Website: macys
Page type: billing-address
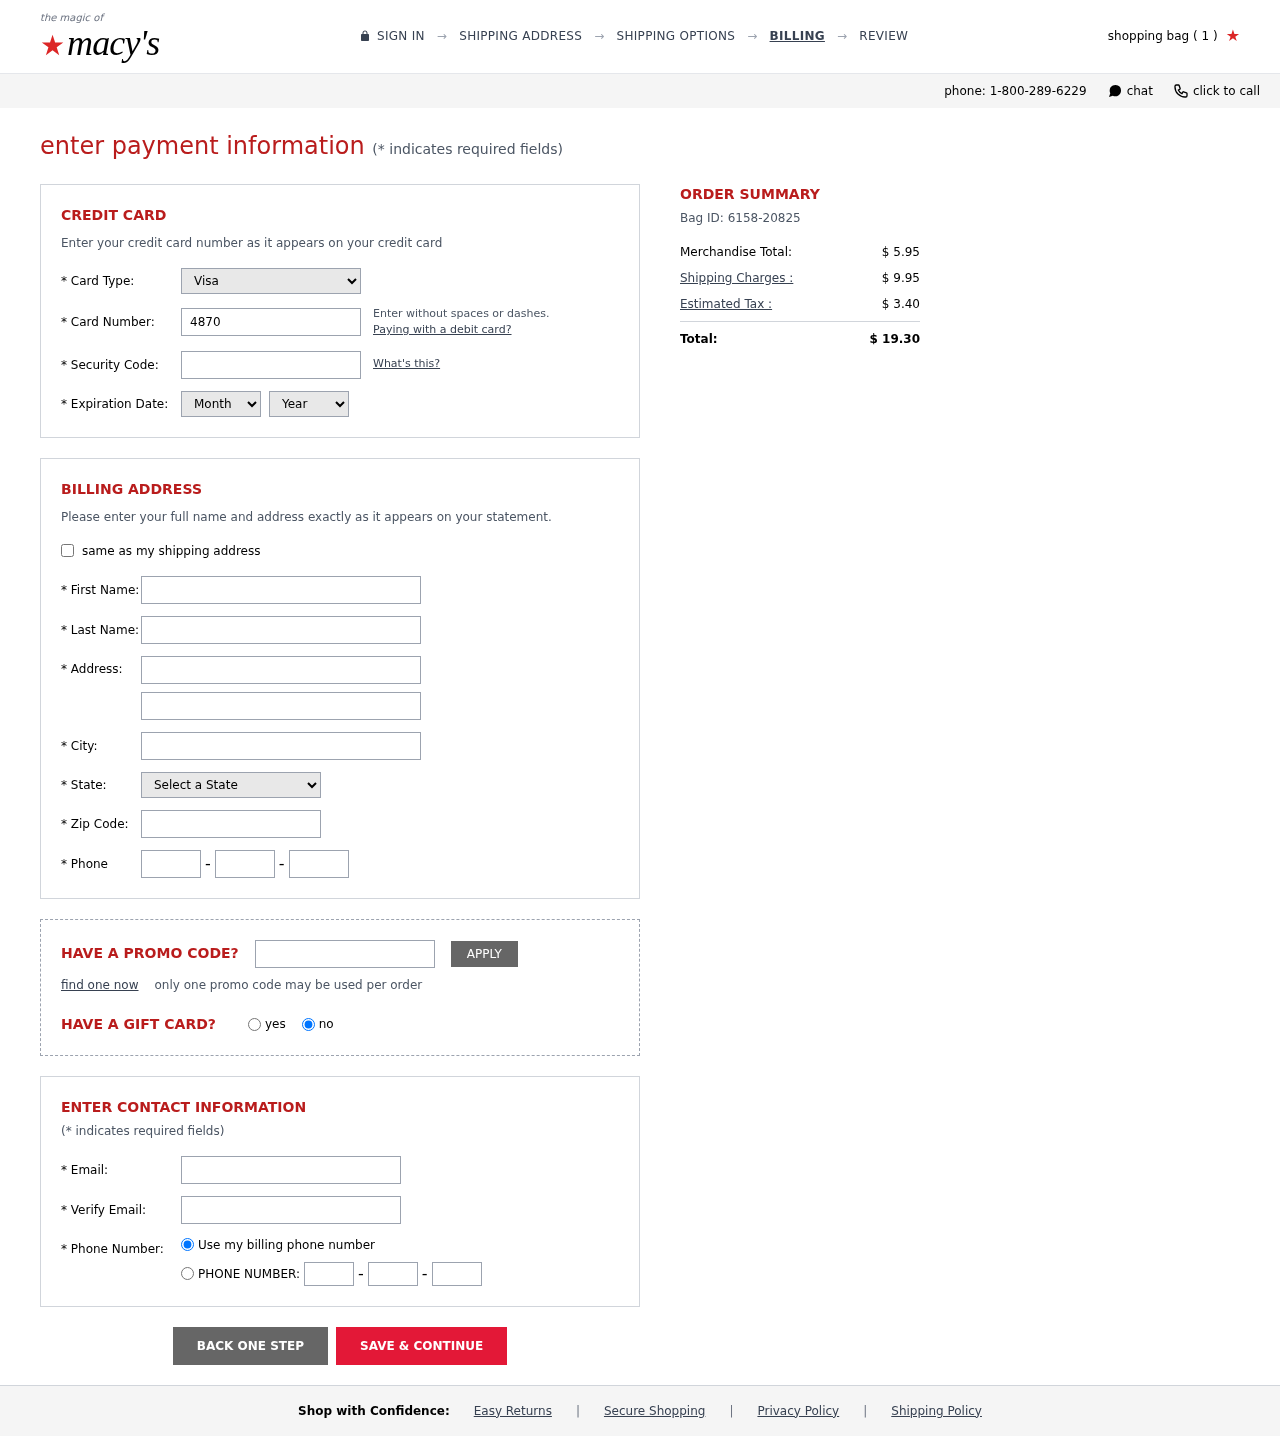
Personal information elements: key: PII_CARD_CVV
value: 141
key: PII_CARD_EXPIRY_MONTH
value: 08
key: PII_CARD_EXPIRY_YEAR
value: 28
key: PII_CARD_NUMBER
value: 4870 3406 2161 2919
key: PII_CARD_TYPE
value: Visa
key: PII_CITY
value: North James
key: PII_EMAIL
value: christine.wolfe@hotmail.com
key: PII_FIRSTNAME
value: Christine
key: PII_LASTNAME
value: Wolfe
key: PII_PHONE_AREA
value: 499
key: PII_PHONE_PREFIX
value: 616
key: PII_PHONE_SUFFIX
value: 4447
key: PII_POSTCODE
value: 79312
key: PII_STATE_ABBR
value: NV
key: PII_STREET
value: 254 Cole Summit
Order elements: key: ORDER_NUM_ITEMS
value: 1
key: ORDER_ID
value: Bag ID: 6158-20825
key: ORDER_SUBTOTAL
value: $ 5.95
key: ORDER_SHIPPING_COST
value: $ 9.95
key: ORDER_TAX
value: $ 3.40
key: ORDER_TOTAL
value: $ 19.30